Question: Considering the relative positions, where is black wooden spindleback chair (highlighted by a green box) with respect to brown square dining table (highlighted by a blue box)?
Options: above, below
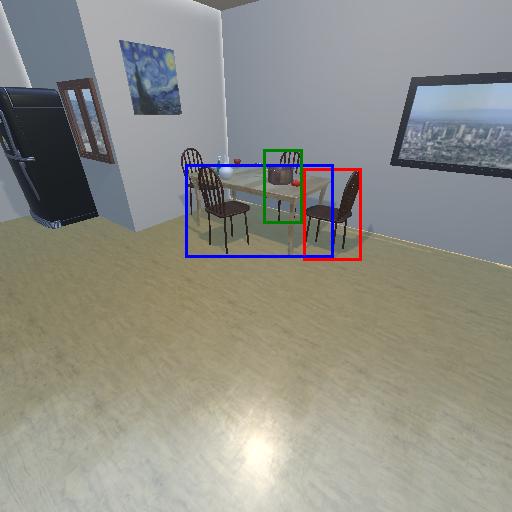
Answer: above